Interaction volume radius: 10 \u00c5
Interaction volume height: 20 \u00c5
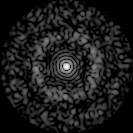
Disorder parameter: 0.8122